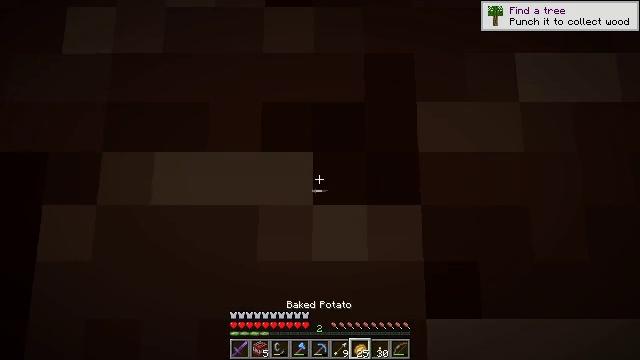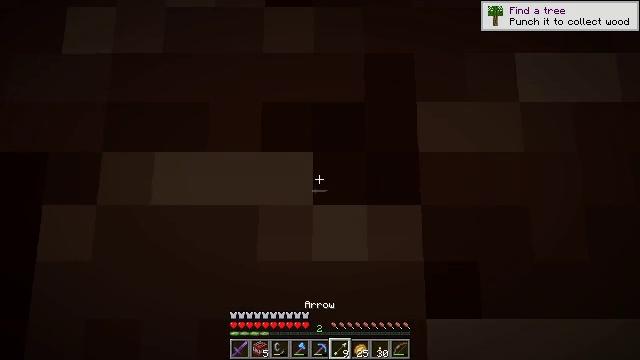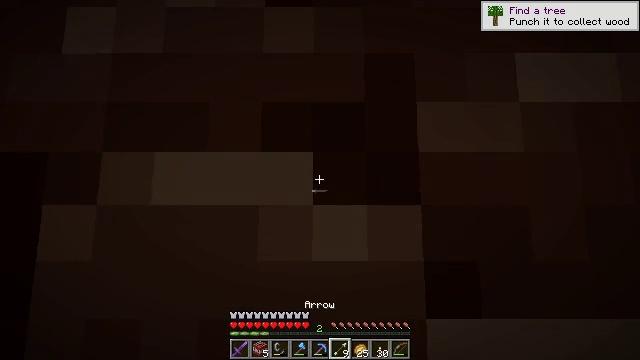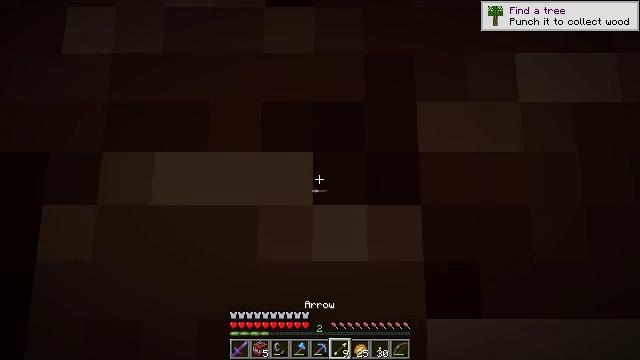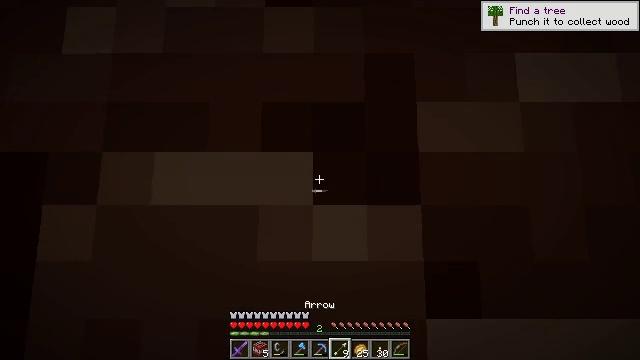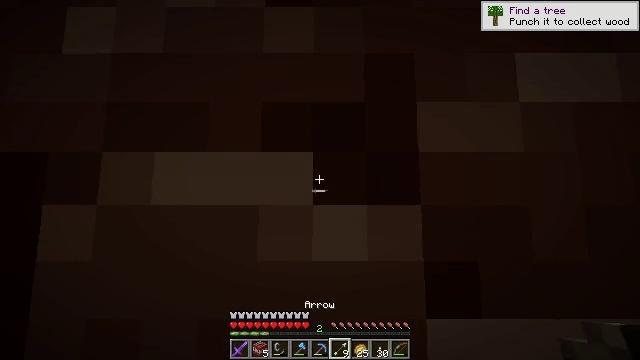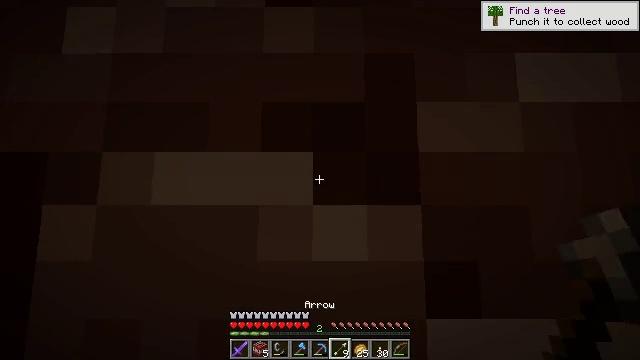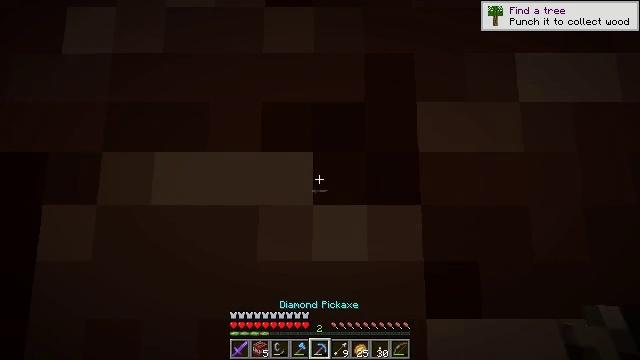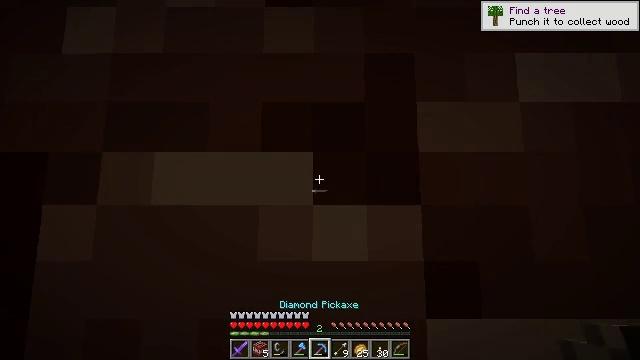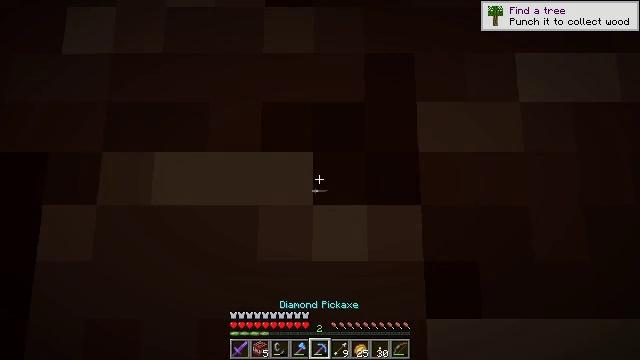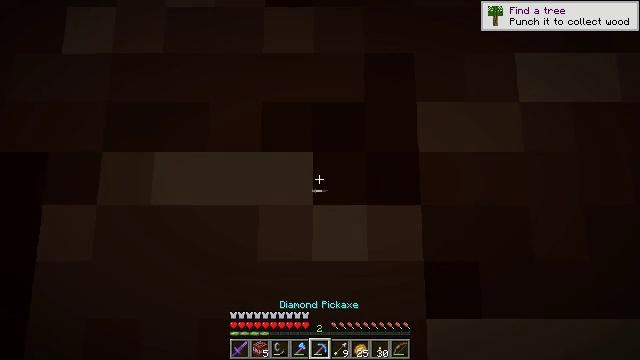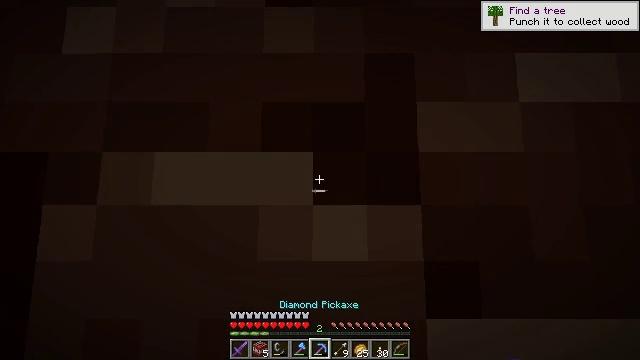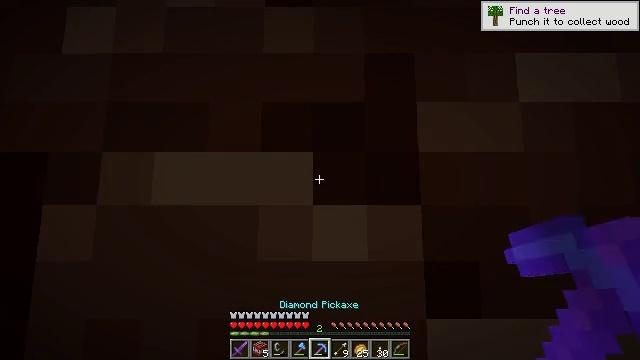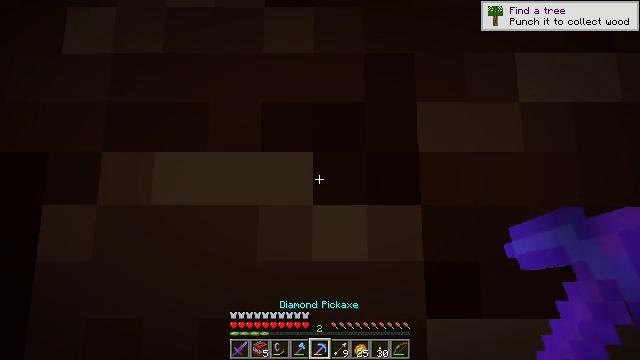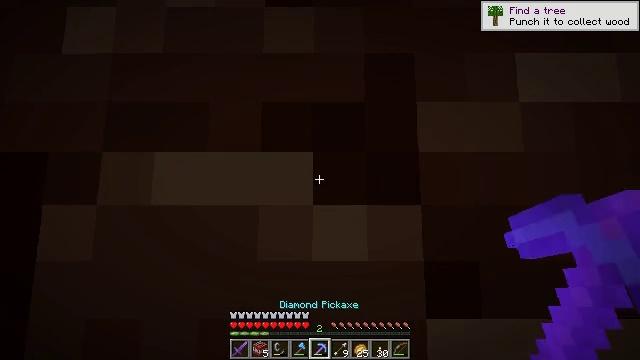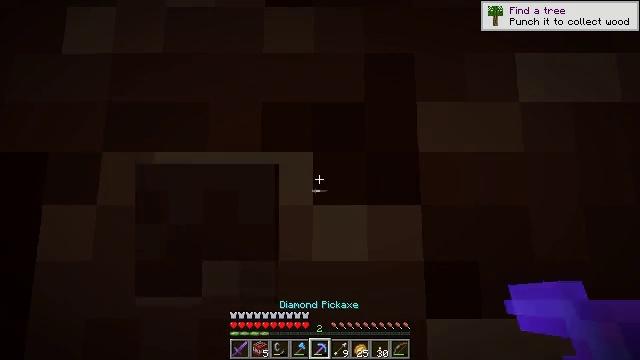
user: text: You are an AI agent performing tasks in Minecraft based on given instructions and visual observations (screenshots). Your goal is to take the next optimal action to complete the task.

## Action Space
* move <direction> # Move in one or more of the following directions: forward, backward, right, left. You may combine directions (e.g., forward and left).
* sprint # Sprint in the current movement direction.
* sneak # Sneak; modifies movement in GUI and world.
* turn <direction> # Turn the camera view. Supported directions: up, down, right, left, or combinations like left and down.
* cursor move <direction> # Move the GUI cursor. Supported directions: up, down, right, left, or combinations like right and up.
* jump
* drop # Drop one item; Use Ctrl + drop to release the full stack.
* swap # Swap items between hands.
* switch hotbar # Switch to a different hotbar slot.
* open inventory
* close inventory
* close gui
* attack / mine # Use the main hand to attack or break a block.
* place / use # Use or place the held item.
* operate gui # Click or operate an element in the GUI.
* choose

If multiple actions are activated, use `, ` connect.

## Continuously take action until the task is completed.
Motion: motion action
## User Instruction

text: Dig deep through the Nether to find ancient debris.
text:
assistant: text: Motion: no_op
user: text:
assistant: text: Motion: no_op
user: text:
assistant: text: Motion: no_op
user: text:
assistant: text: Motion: no_op
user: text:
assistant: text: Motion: no_op
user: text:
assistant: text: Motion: no_op
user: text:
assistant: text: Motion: no_op
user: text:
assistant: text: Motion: no_op
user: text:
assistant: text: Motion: no_op
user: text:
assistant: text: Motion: no_op
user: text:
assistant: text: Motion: no_op
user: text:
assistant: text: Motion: no_op
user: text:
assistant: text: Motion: no_op
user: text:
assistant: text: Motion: no_op
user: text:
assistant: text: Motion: attack / mine
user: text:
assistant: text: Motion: attack / mine
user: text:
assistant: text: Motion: attack / mine
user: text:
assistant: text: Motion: attack / mine
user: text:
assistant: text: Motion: attack / mine
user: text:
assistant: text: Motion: attack / mine
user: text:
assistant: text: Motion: turn up, attack / mine
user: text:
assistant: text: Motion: turn up, attack / mine
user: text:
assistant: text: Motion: turn up, attack / mine
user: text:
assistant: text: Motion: turn up, attack / mine
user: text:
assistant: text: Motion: turn up, attack / mine
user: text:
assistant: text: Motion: attack / mine
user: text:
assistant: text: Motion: attack / mine
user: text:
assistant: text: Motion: turn up, attack / mine
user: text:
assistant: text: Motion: turn up, attack / mine
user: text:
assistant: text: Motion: turn up, attack / mine